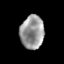
Tissue: prostate
Cell type: B cells
Senescence score: 0.3473
Nuclear area (px): 776
Mean DAPI intensity: 152.956